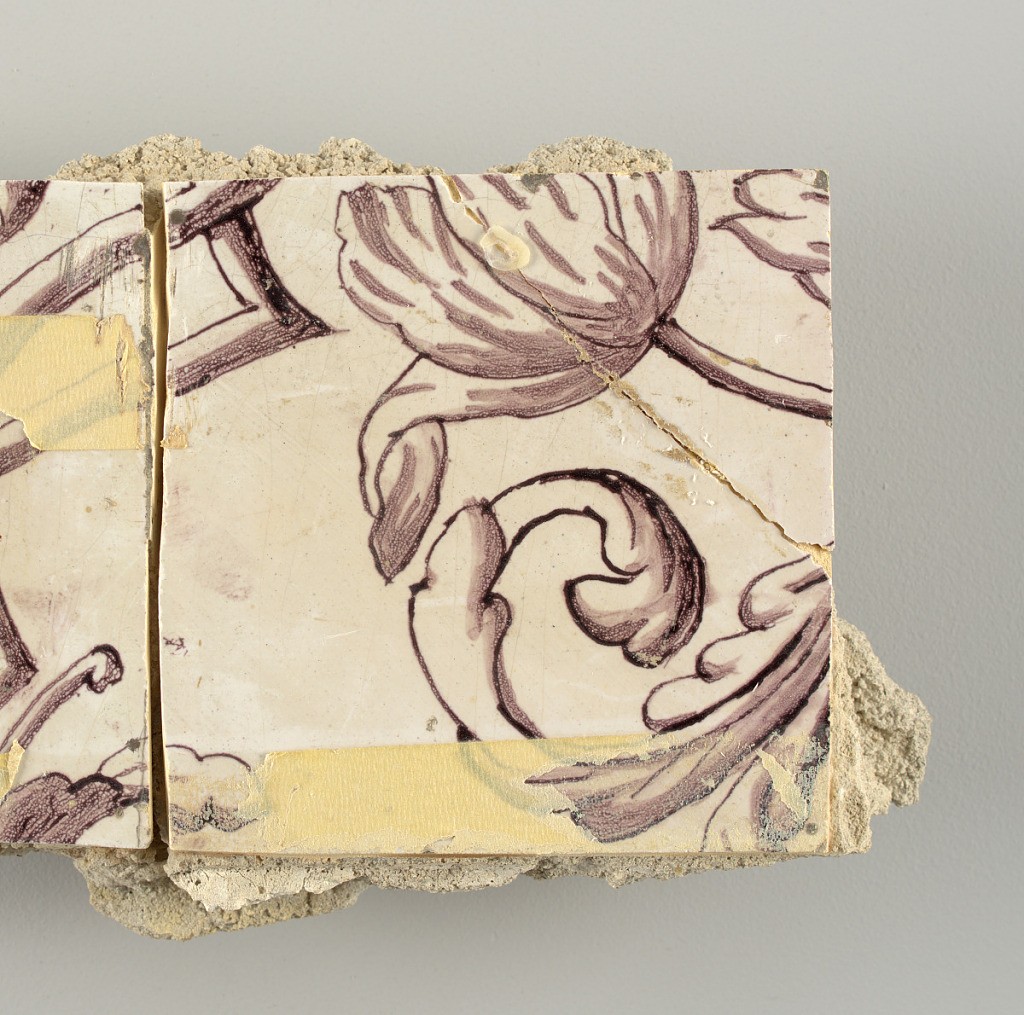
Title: Wall facing
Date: ca. 1725
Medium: tin-glazed earthenware, underglaze
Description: Two vertical rectangles, twenty-three tiles high.  A) Nine tiles wide at top; seven tiles wide at bottom.  B) Ten and one-half tiles wide.

Arabesque design of foliage.  A) with centered figure of Justice under a canopy.  B) with centered urn.